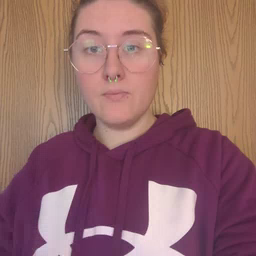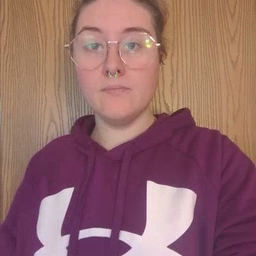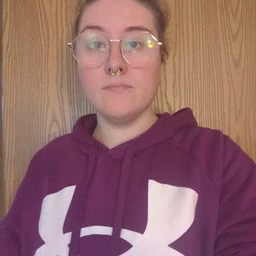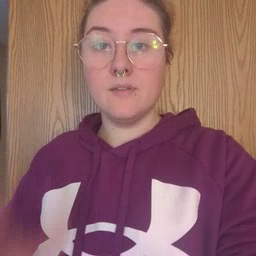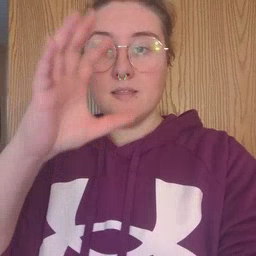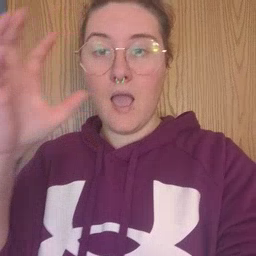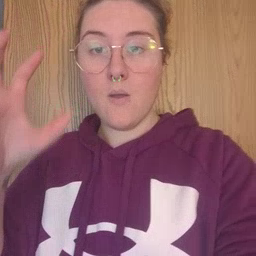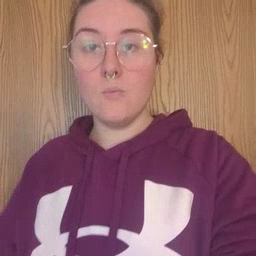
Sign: cloud